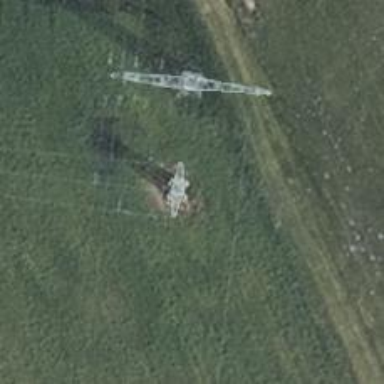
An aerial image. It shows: Three power lines with cables.